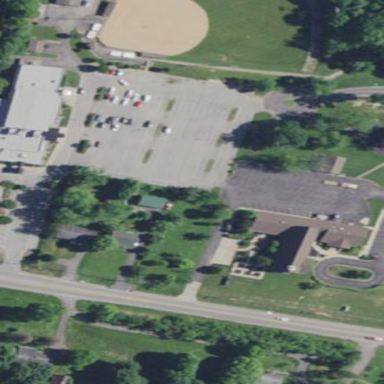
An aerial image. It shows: Parking area.